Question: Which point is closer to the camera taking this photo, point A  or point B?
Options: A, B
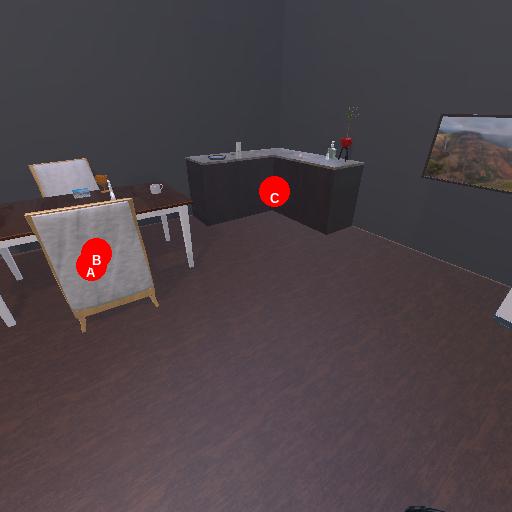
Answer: A